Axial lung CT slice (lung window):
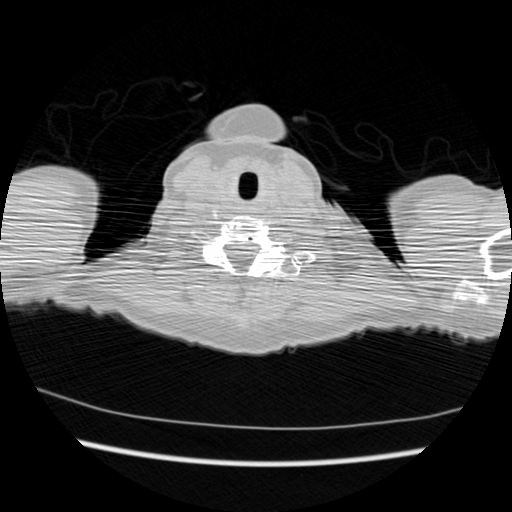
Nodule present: no